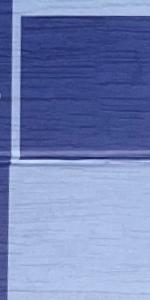
Label: Empty